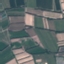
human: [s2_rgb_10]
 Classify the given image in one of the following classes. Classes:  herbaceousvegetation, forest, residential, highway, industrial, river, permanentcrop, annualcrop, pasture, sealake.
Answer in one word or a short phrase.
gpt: PermanentCrop